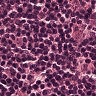
Metastatic tissue present: no